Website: crate-barrel
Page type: cart
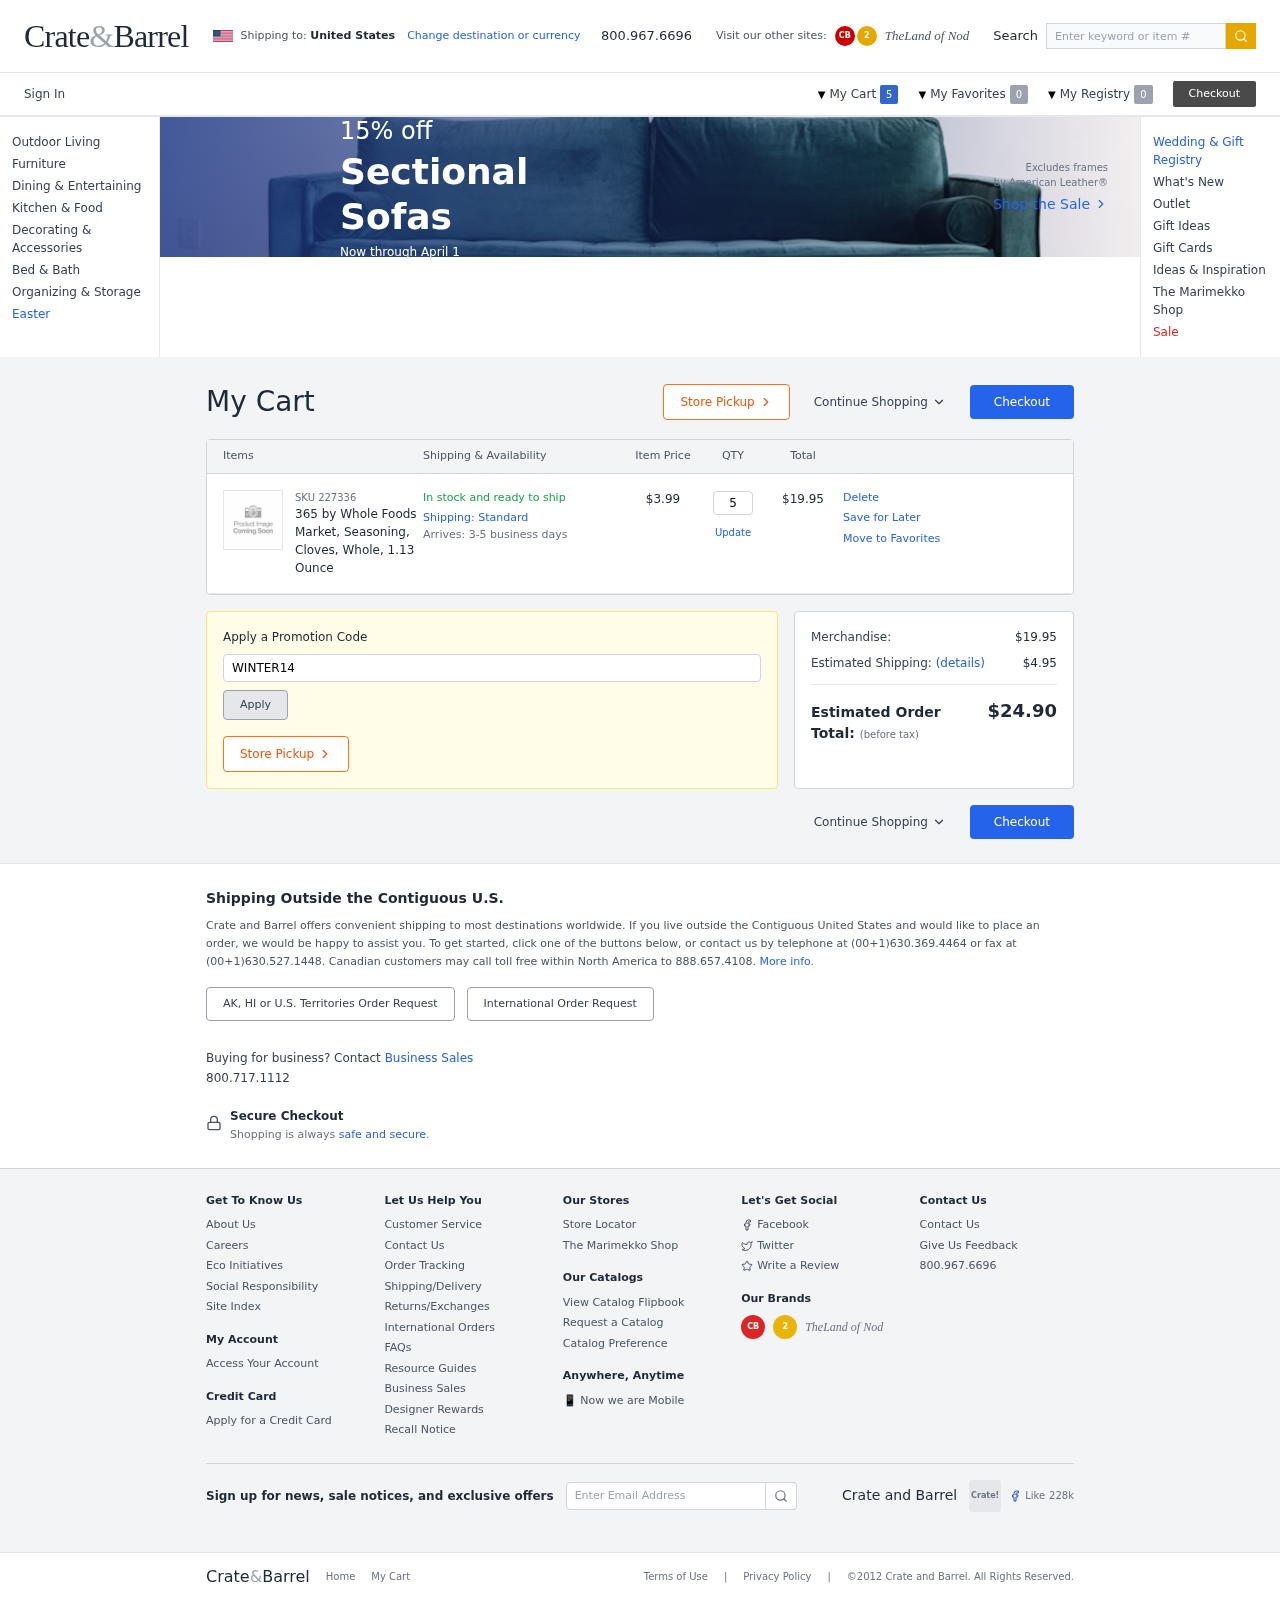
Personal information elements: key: PII_PROMO_CODE
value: WINTER14
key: PII_COUNTRY
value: United States
Product elements: key: PRODUCT1_NAME
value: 365 by Whole Foods Market, Seasoning, Cloves, Whole, 1.13 Ounce
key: PRODUCT1_PRICE
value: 3.99
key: PRODUCT1_QUANTITY
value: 5
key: PRODUCT1_SKU
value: SKU 227336
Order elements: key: ORDER_NUM_ITEMS
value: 5
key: ORDER_ITEM_TOTAL
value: $19.95
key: ORDER_SUBTOTAL
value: $19.95
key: ORDER_SHIPPING_COST
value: $4.95
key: ORDER_TOTAL
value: $24.90
Search elements: key: HEADER_SEARCH
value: Enter keyword or item #